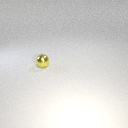
small yellow metal sphere